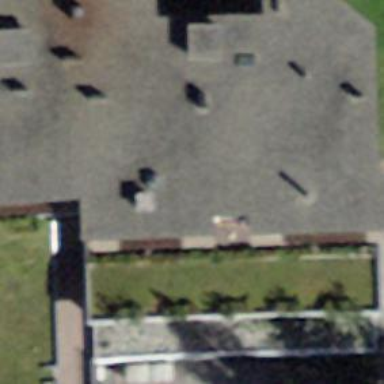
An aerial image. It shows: Building with flat roof.